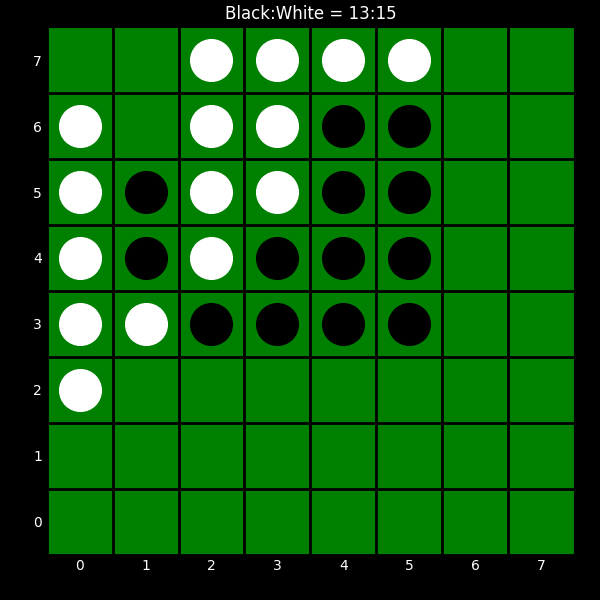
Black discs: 13
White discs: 15